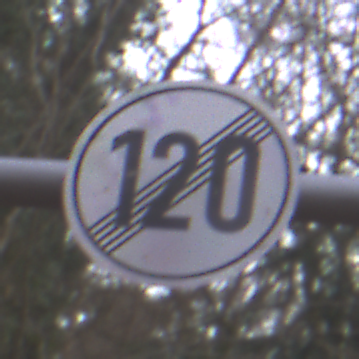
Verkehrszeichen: EndeGeschwindigkeit120
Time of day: MorningAfternoon
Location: Outdoor (Nature)
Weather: Overcast
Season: Autumn
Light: Natural